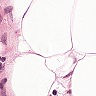
Metastatic tissue present: no